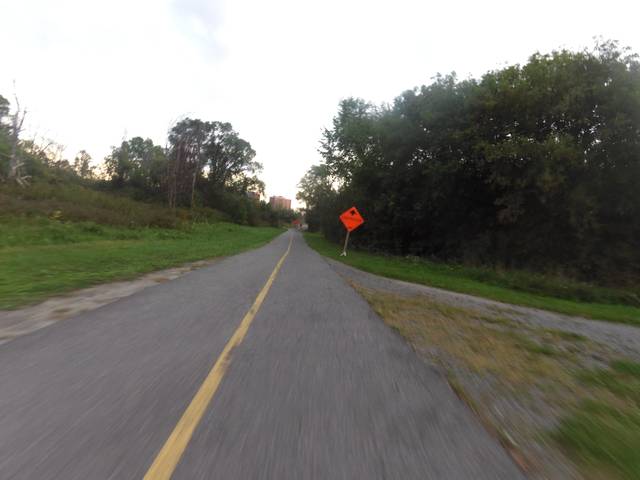
Region: Canada
Coordinates: 45.416, -75.661